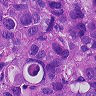
Metastatic tissue present: yes